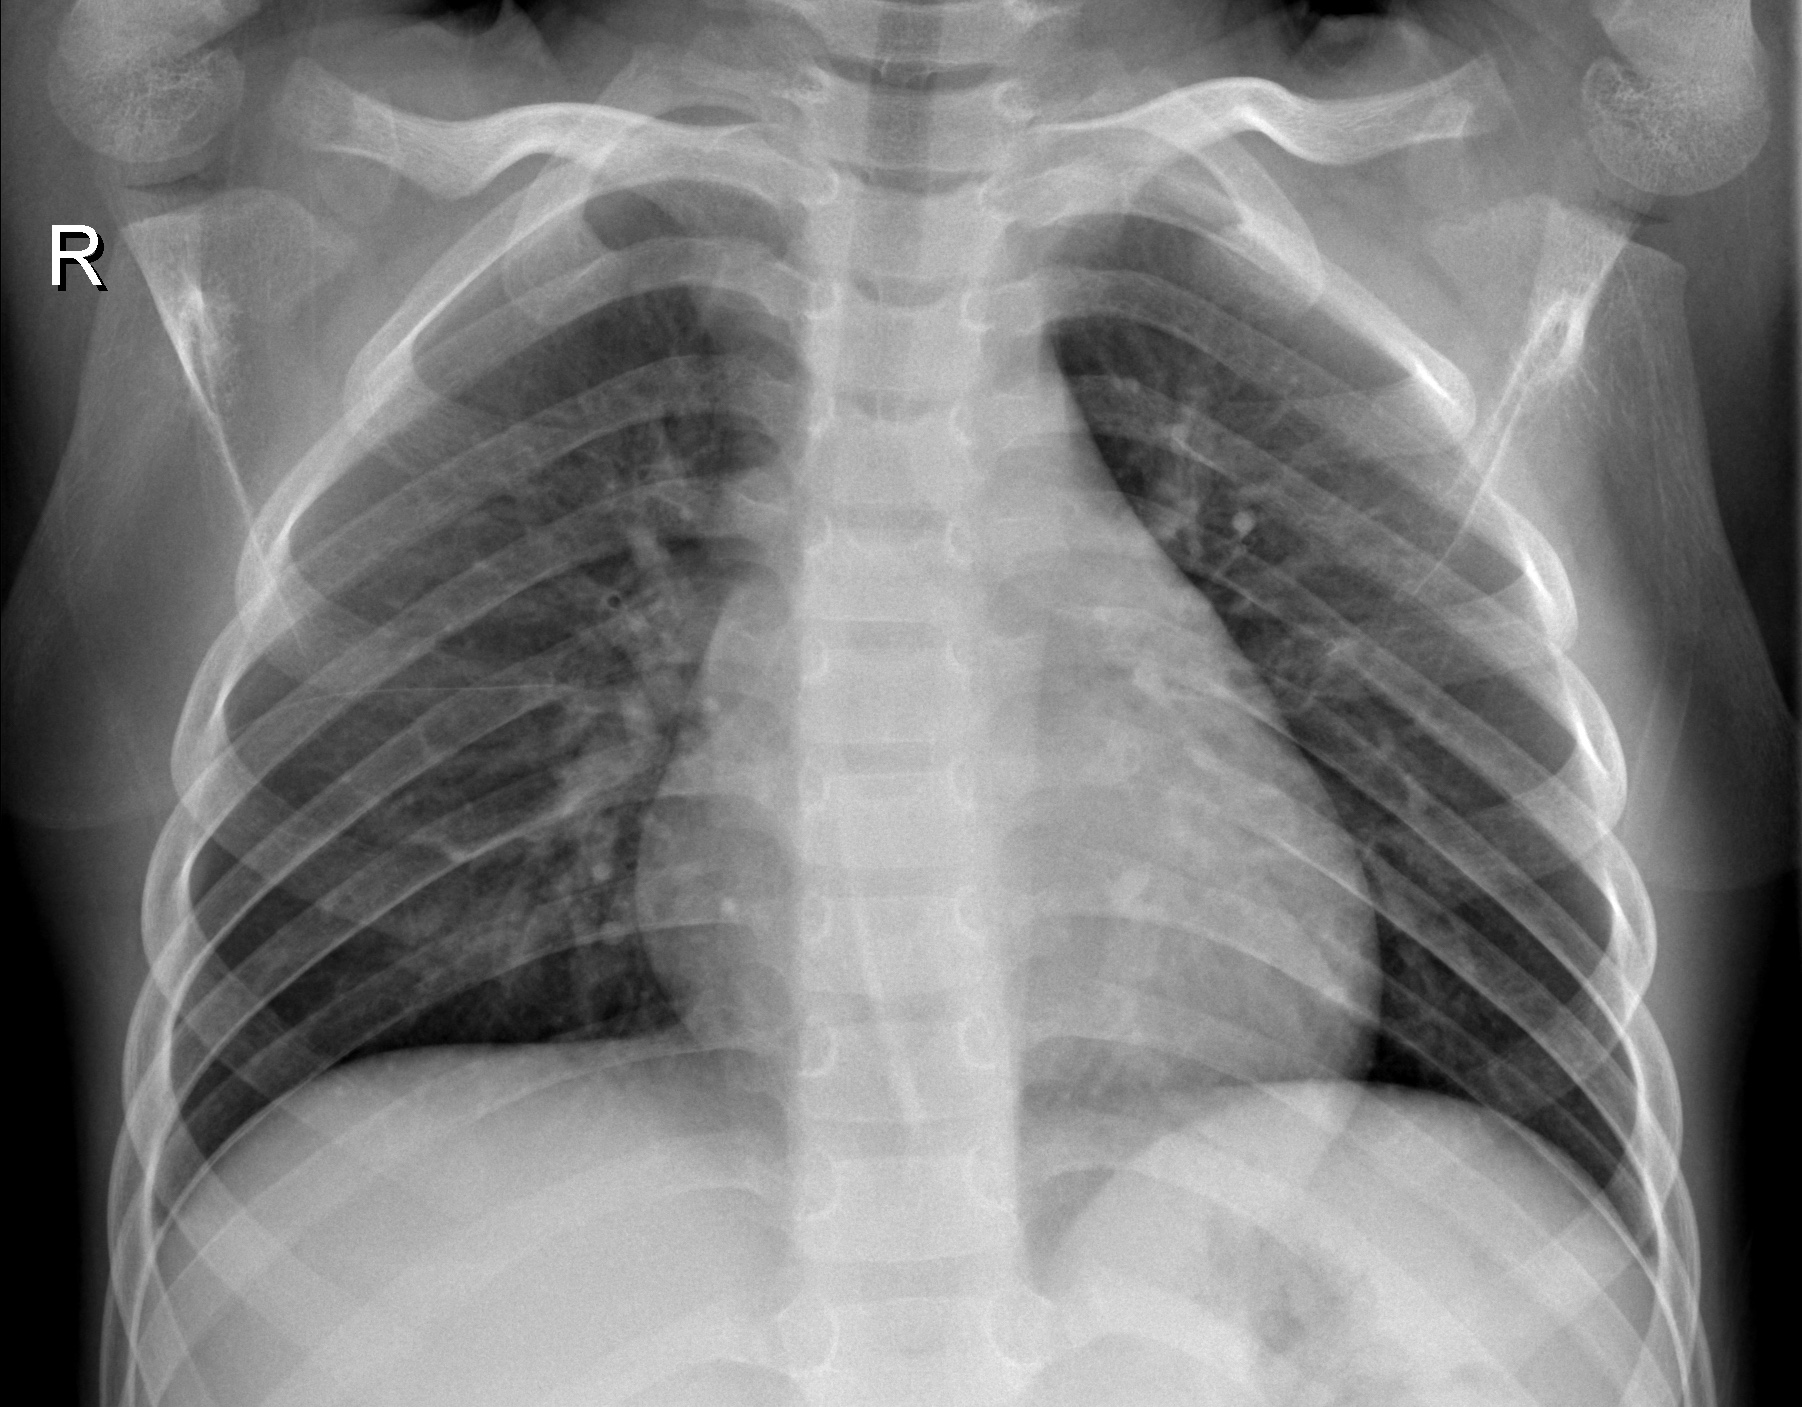
Diagnosis: NORMAL